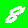
Digit: 8